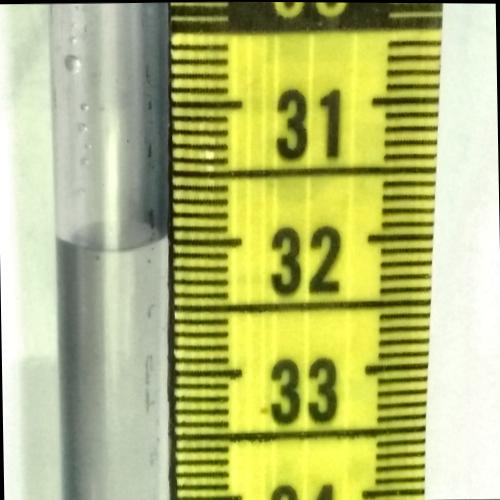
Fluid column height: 32.0 cm